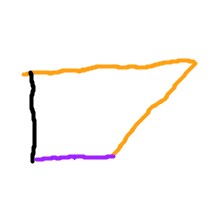
Shape: trapezoid